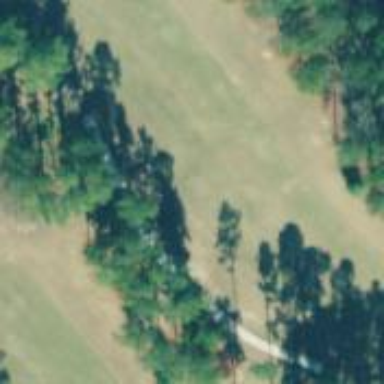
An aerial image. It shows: Path designated for golf carts.